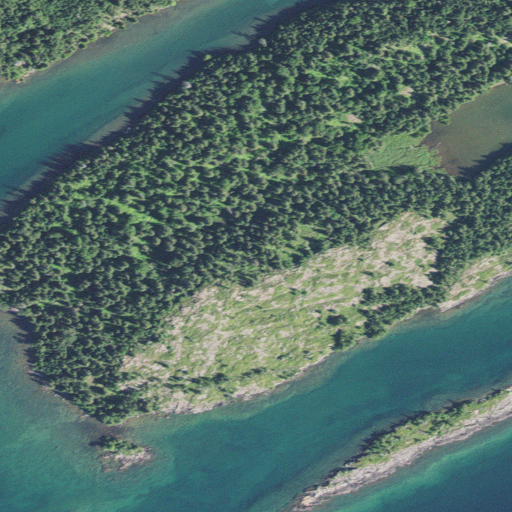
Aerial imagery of island in Michigan named Porter Island containing open water, grassland, evergreen forest, woody wetlands, mixed forest, barren land, herbaceous wetlands, and deciduous forest